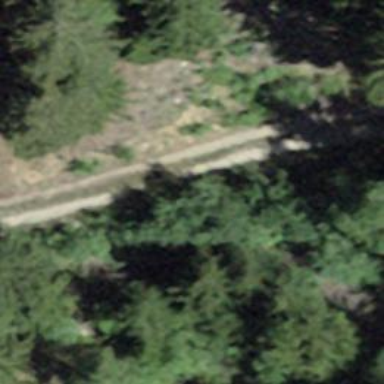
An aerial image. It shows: Unpaved track with grade 3 surface.